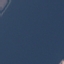
Land use / land cover: SeaLake